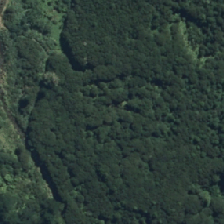
Land cover: manuka_kanuka